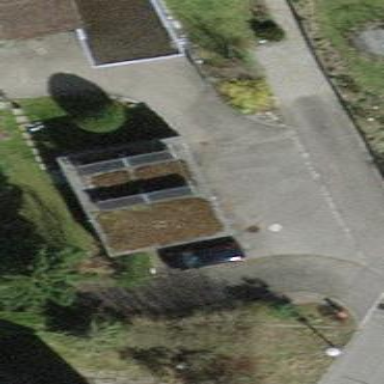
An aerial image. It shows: Building with tiled roof.